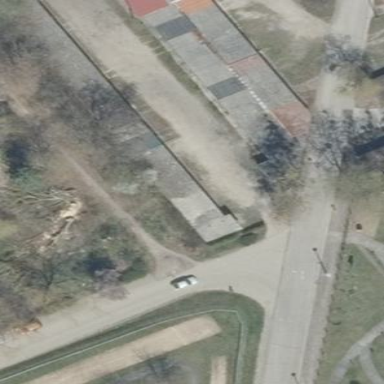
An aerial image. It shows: Group of garages.